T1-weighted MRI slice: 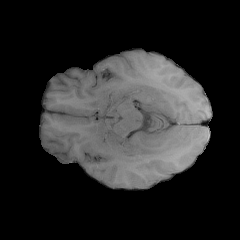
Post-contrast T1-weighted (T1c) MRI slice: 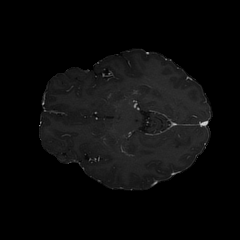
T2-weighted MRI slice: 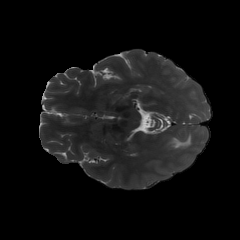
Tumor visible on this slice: yes